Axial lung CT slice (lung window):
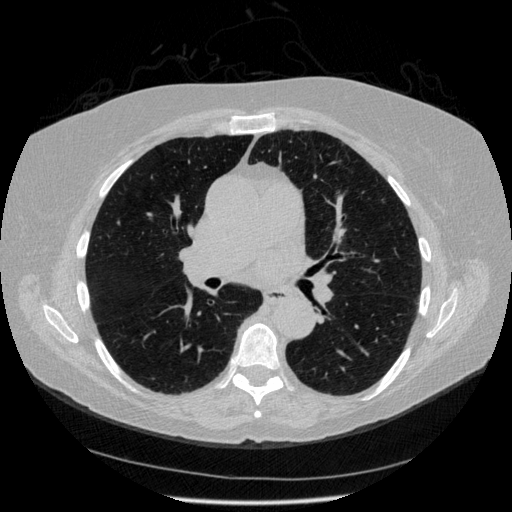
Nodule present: no